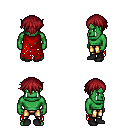
a pixel art fantasy rpg character, male body template, orc, green skin, red tattered cape, gold greaves, brunette short bangs hairstyle, black shoes, four views (front, back, left, right), 2x2 character sprite sheet, small pixel art, hard edges, no anti-aliasing